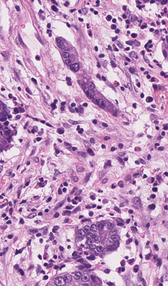
Tumor epithelial tissue: yes
Tumor-associated stroma tissue: yes
Normal tissue: no